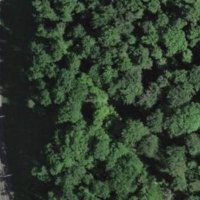
EUNIS habitat code: 41
Species observed at this site:
Himantoglossum hircinum